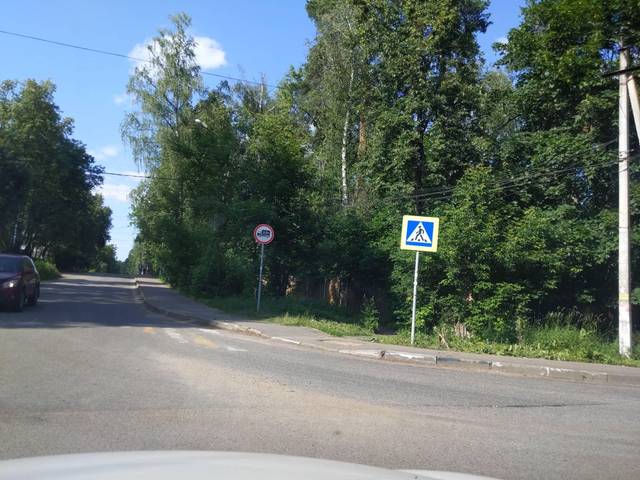
Region: Russia
Coordinates: 55.976, 37.837